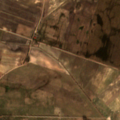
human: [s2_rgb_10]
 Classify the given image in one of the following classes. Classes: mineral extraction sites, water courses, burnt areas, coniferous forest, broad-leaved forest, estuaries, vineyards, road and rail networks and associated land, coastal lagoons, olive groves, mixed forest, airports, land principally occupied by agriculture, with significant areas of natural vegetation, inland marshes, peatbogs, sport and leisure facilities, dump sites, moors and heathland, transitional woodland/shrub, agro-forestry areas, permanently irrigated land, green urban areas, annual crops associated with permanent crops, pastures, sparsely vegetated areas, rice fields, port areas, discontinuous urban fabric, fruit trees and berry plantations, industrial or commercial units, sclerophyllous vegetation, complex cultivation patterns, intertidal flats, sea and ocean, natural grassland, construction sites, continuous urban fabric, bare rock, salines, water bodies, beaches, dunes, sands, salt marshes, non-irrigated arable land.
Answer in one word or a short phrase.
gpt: non-irrigated arable land, fruit trees and berry plantations, complex cultivation patterns